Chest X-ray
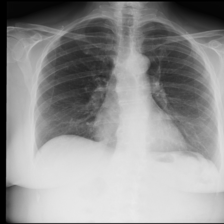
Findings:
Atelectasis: negative
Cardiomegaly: negative
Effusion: negative
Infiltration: negative
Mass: negative
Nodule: negative
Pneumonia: negative
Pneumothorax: negative
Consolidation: negative
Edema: negative
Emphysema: negative
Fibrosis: negative
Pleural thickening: negative
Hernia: negative